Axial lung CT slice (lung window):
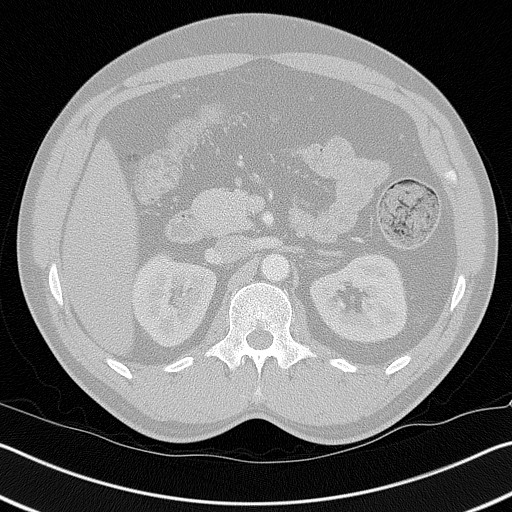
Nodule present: no